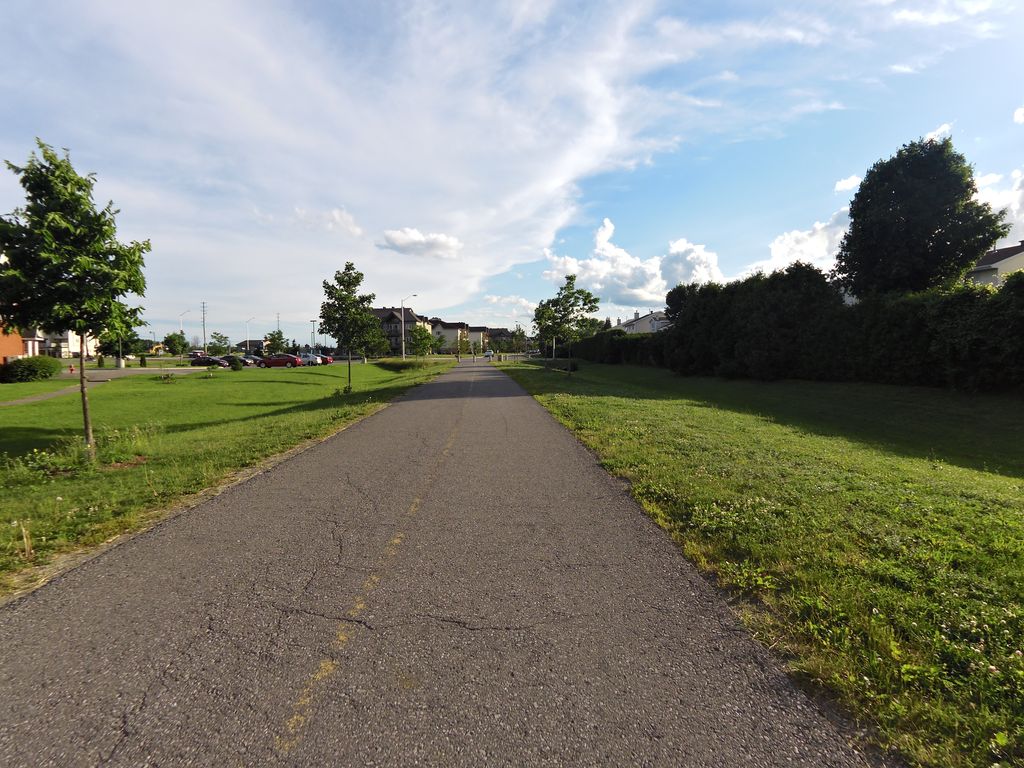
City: ottawa-gatineau